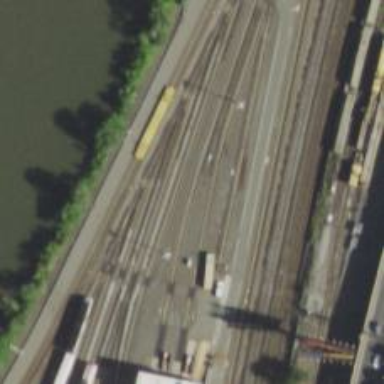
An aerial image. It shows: Electrified rail yard for railway service.